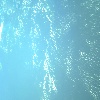
Label: water